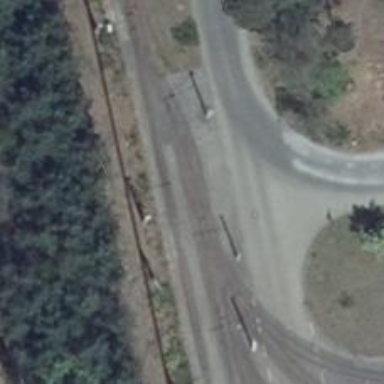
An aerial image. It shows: Tram railway with contact lines for electrification.